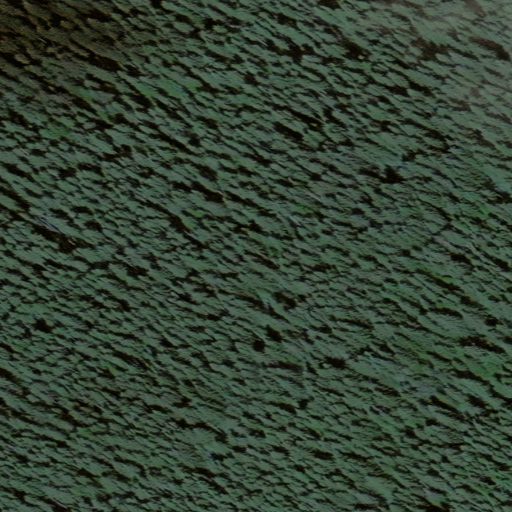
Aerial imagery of island in Alaska named Kidney Island containing only unknown